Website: bh-photo
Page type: store-pickup
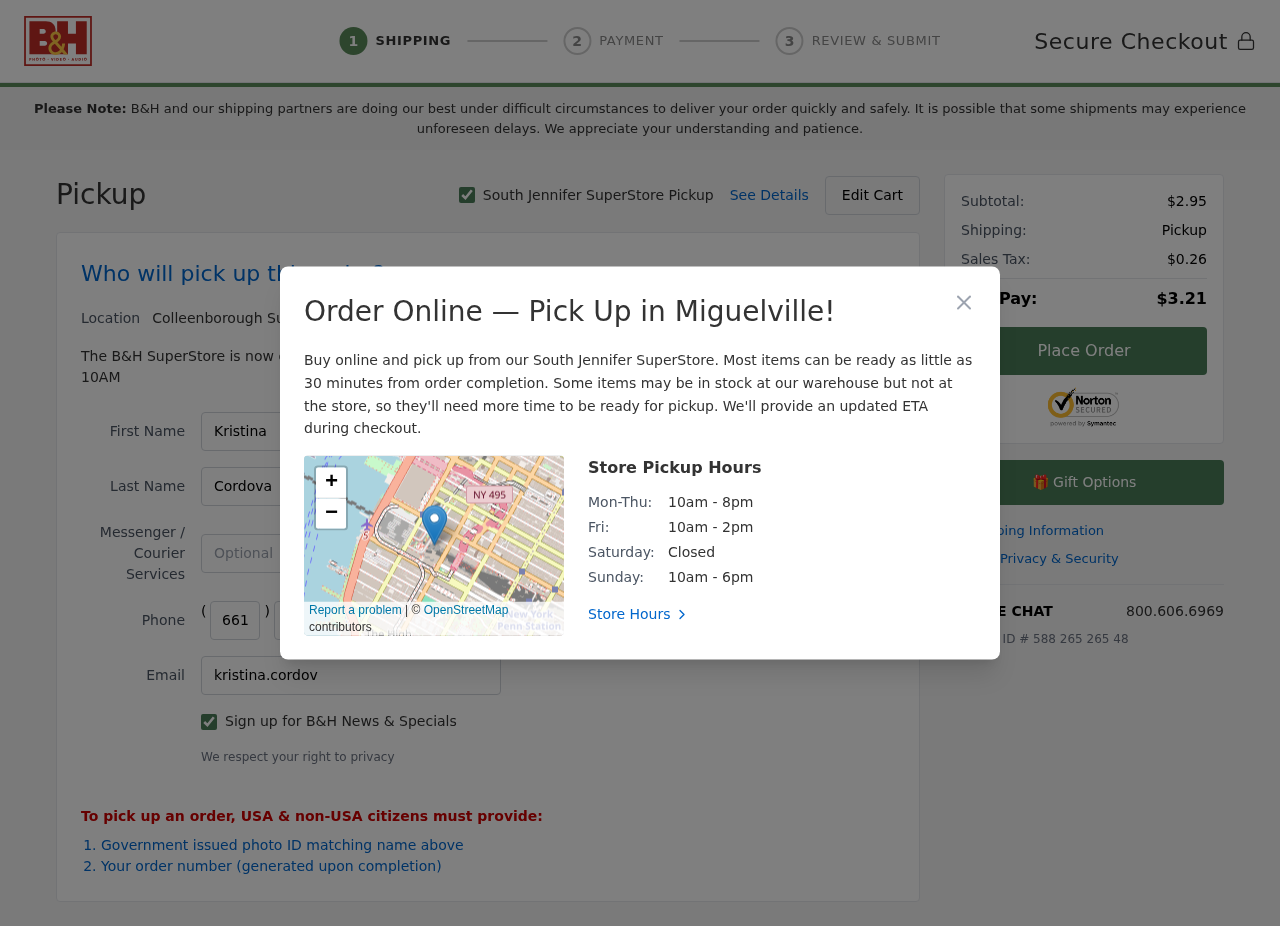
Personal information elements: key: PII_CITY
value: South Jennifer
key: PII_CITY2
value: Colleenborough
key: PII_CITY3
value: Miguelville
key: PII_EMAIL
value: kristina.cordova@hotmail.com
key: PII_FIRSTNAME
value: Kristina
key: PII_LASTNAME
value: Cordova
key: PII_PHONE_AREA
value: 661
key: PII_PHONE_PREFIX
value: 252
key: PII_PHONE_SUFFIX
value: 5447
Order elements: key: ORDER_SUBTOTAL
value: $2.95
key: ORDER_TAX
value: $0.26
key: ORDER_TOTAL
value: $3.21
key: ORDER_ID
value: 588 265 265 48